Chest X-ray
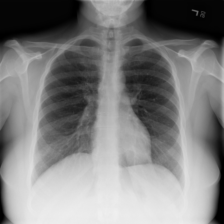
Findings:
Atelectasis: negative
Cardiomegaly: negative
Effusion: negative
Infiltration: positive
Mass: negative
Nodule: negative
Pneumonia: negative
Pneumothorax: negative
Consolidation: negative
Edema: negative
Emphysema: negative
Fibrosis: negative
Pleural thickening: negative
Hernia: negative